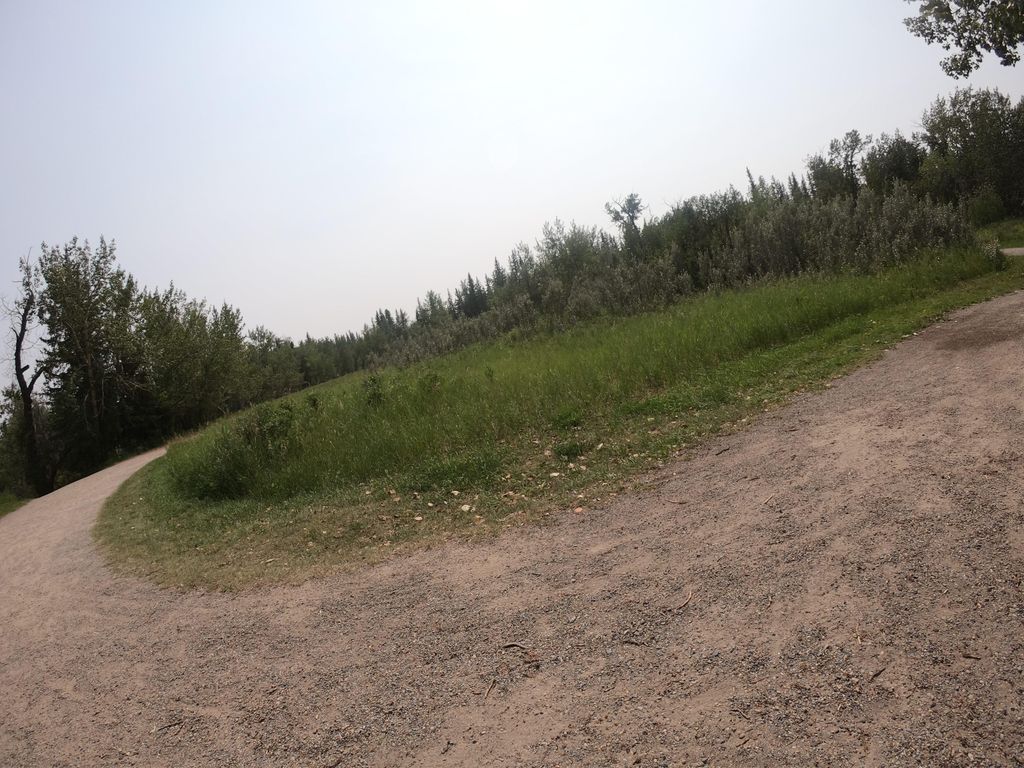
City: calgary